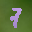
Label: 7